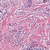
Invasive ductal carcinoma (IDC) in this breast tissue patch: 1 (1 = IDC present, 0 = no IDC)